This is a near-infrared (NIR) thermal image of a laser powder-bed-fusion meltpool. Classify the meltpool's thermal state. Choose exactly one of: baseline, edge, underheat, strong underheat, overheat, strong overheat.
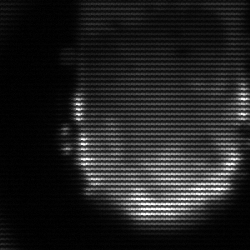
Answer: baseline